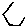
Label: hexagon